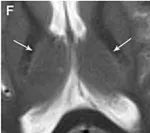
Patient 1 brain MRI revealing the characteristic ARSACS findings. A hyperintense rim around both thalami (white arrows). T2).
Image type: radiology (mri)